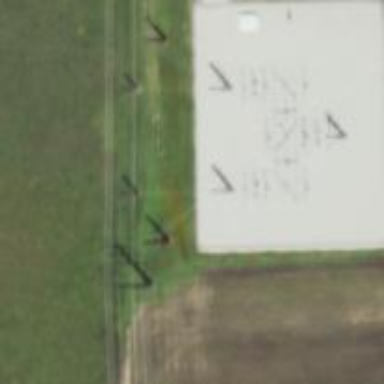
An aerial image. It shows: Fenced power substation at the transmission level.